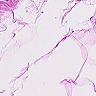
Metastatic tissue present: no